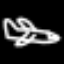
Label: airplane